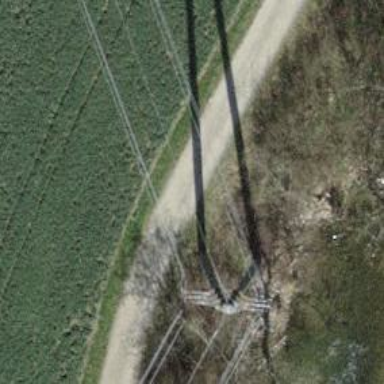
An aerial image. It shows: Power line is depicted.